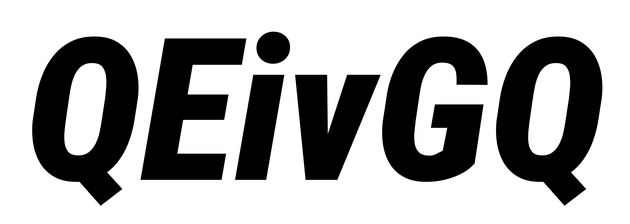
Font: Roboto-Italic_Condensed_Black_Italic